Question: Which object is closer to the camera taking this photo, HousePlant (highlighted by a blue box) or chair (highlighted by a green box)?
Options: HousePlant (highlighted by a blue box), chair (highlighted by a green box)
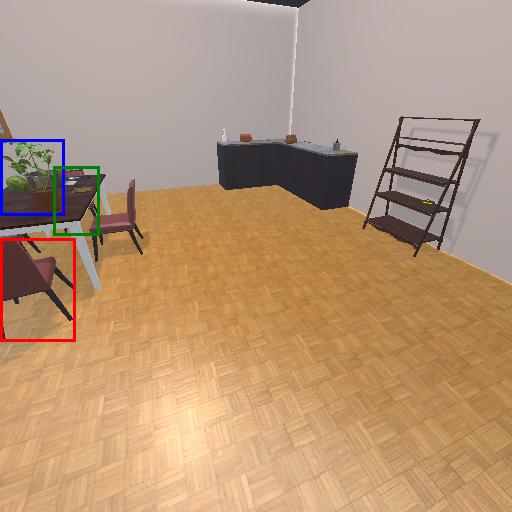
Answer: HousePlant (highlighted by a blue box)